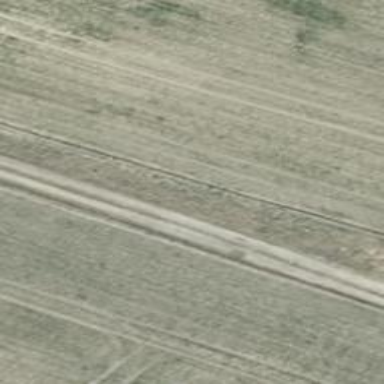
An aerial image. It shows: Sandy track road with grade4 tracktype.